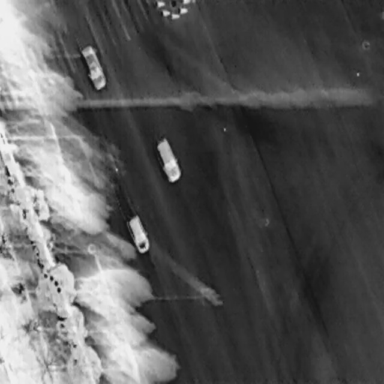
There are three Cars in the infrared image.